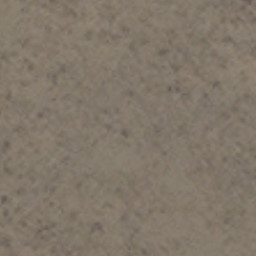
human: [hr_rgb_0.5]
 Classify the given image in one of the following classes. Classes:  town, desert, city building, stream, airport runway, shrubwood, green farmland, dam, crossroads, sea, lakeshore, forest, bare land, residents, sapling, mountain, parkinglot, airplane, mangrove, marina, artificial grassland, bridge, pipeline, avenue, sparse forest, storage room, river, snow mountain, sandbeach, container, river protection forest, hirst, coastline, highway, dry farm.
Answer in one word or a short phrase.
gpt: bare land